九年级 · 度量几何学
若一直角三角形的斜边长为 $c$, 内切圆半径是 $r$, 则内切圆的面积与三角形面积之比是 ( )

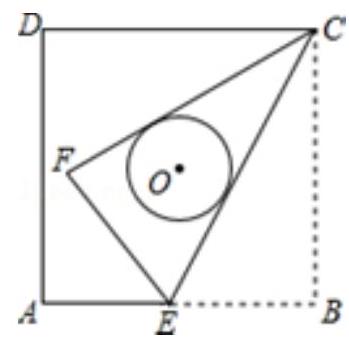
A. $\frac{\pi r}{c+2 r}$
B. $\frac{\pi r}{c+r}$
C. $\frac{\pi r}{2 c+r}$
D. $\frac{\pi r}{c^{2}+r^{2}}$
答案: B
解析: 设直角三角形的两条直角边是 $a, b$, 则有:

$S=\frac{a+b+c}{2} r$,

又 $\because r=\frac{a+b-c}{2}$,

$\therefore a+b=2 r+c$,

将 $a+b=2 r+c$ 代入 $S=\frac{a+b+c}{2} r$ 得: $S=\frac{2 r+2 c}{2} r=r(r+c)$.

又 $\because$ 内切圆的面积是 $\pi r^{2}$,

$\therefore$ 它们的比是 $\frac{\pi r}{c+r}$.
故选: $B$.